Question: I'm very satisfied with the current logging solution I have in place right now, which is the ServiceStack Interface being implemented by NLOG. The NLOG targets I am using are as follows:
xsi:type="Console"
xsi:type="Debugger"
xsi:type="File"
xsi:type="Seq"
of particular importance is <URL> is possible with an enricher:
'''
using (LogContext.PushProperty("MessageId", GetCurrentMessageId()))
{
Log.Information("Processing {OrderId}", message.Order.Id);
// Later
Log.Information("Order processing complete");
}
<target name="seq" xsi:type="Seq" serverUrl="http://localhost:5341">
<property name="CallSite" value="${callsite}" />
<property name="Logger" value="${logger}" />
<property name="MachineName" value="${machinename}" />
<property name="ThreadId" value="${threadid}" as="number" />
<!-- would like to add the correlationId to the nlog properties here -->
</target>
'''
Using the ServiceStack interface, I don't see a way to do it this way, but instead would have to pseudo-replicate it by making each log statement contain the correlationId in the message. i.e. _log.Warn("CorrelationId:{0} Campaign => no trackingId found".Fmt(request.CorrelationId));
Is there away to get the correlationId to be a first class citizen/property so that Seq will let me query by it?
Given that if you use the xxxxFormat methods on the logger interface (very important), you can now use this and supply the parameters in ordinal position (sort of fragile) e.g.
'''
if (_log.IsDebugEnabled)
_log.DebugFormat("CorrelationId:{0} CallReceived request:{1}", msgId, request.Dump());
'''
Which will give you this  at the end of the day, and that my friends is good enough for my needs.
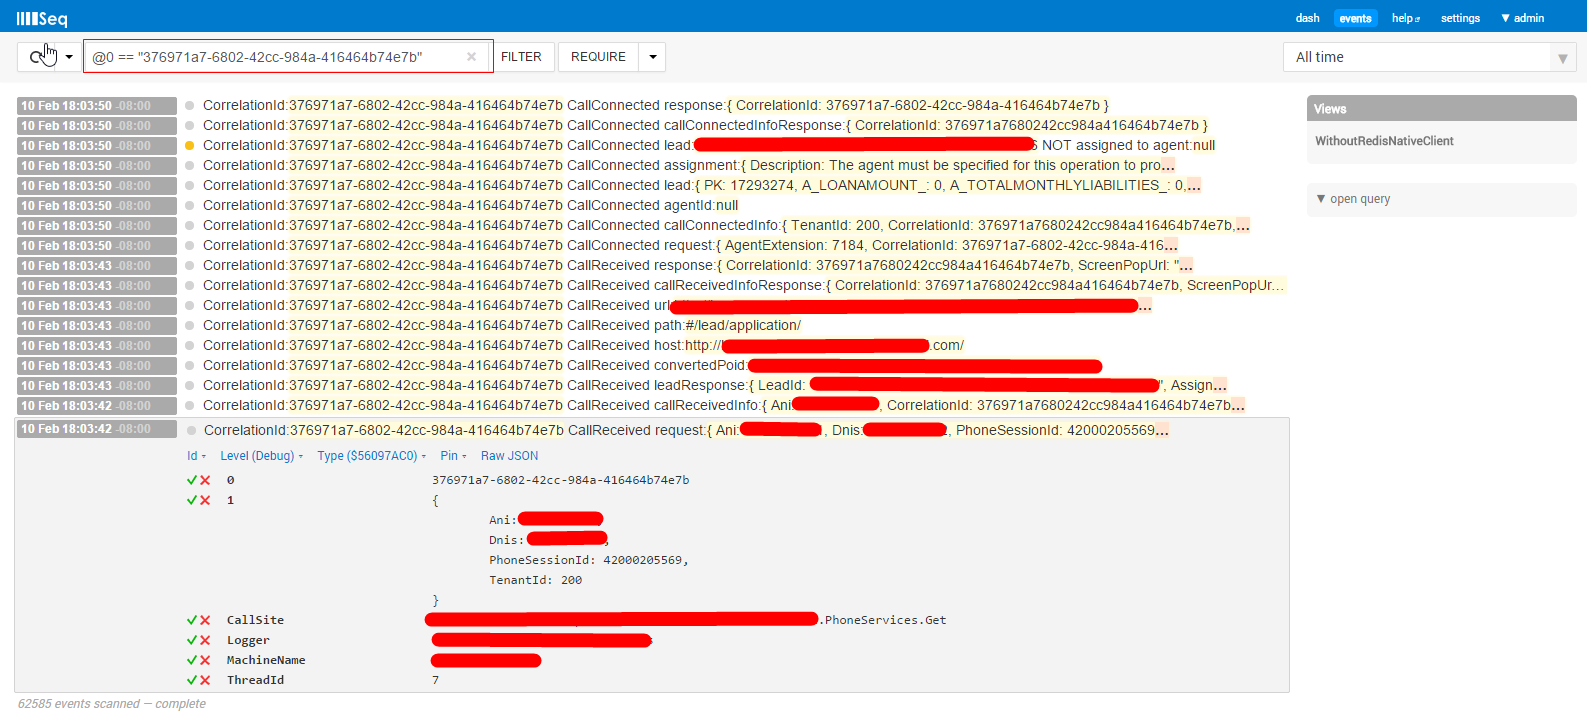
Answer: According to <URL>;' you can query/filter using '@0 == "correlationid"'
Since ServiceStack just calls 'NLog.LogManager.GetLogger(typeName)' and NLog doesn't appear to offer any Interface into 'LogContext.PushProperty' I think the only option is to query by parameters to {0}, {1}, {2}...etc.